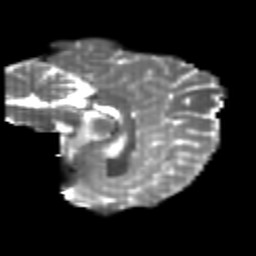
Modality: T2w
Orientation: sagittal
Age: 25
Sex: female
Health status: healthy
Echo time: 0.074 s